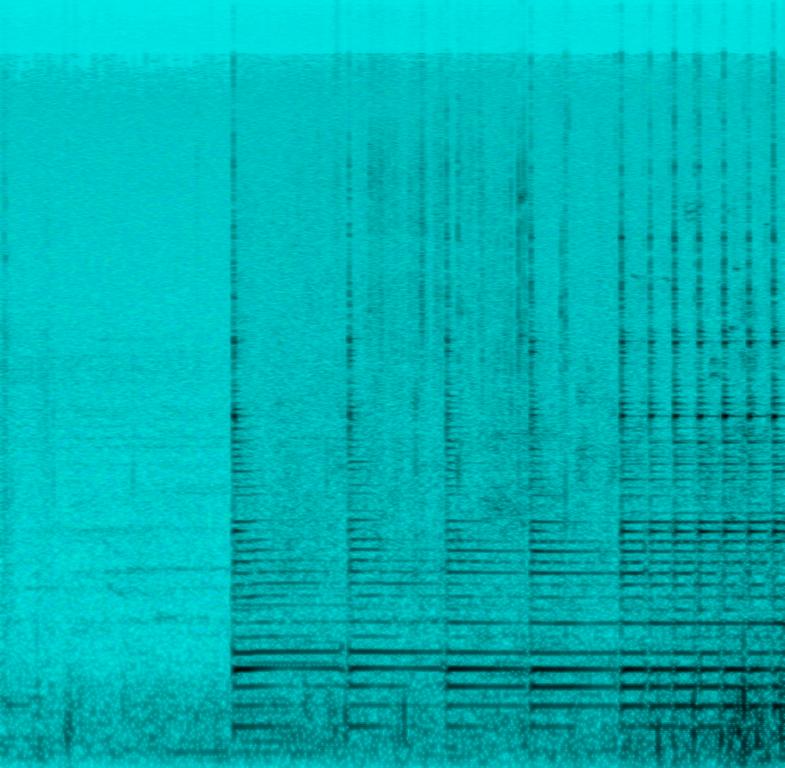
The Low Quality recording features a person trying to tune an acoustic guitar and background nature ambient sounds that include birds chirping, distant and unclear chatting and wind blowing sounds. You could tell that it is low quality by the amount of noise in the recording.